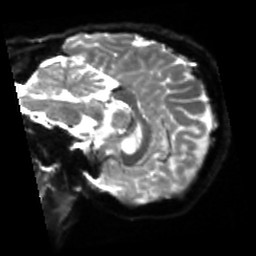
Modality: sbref
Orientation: sagittal
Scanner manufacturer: siemens
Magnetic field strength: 3 T
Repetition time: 4 s
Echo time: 0.0594 s